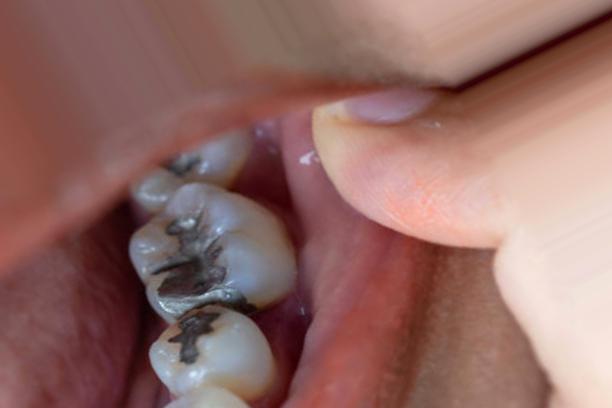
Condition: Caries